Aerial crown-view tile of a tropical tree (Barro Colorado Island, Panama), acquired 20250915:
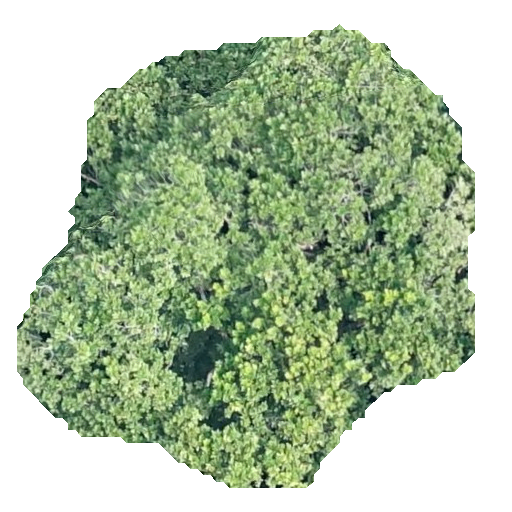
Species: Anacardium excelsum
GBIF accepted scientific name: Anacardium excelsum
Crown area: 222.492 m²